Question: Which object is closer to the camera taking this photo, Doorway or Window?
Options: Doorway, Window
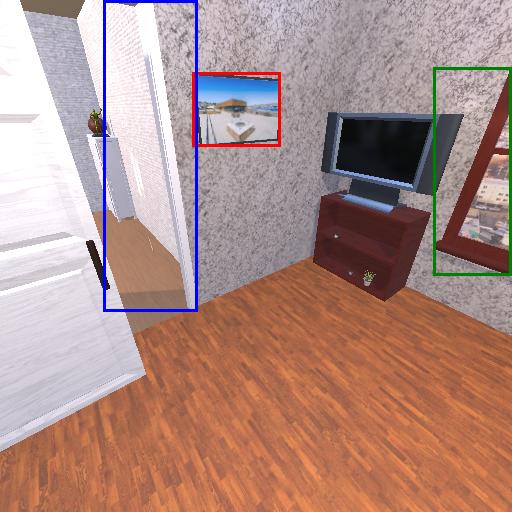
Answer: Doorway